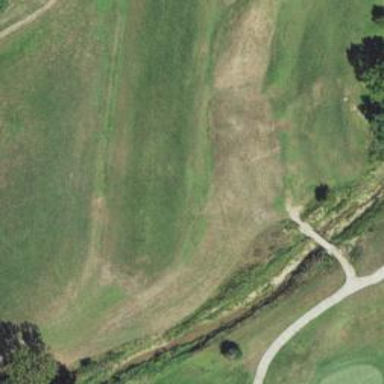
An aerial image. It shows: Golf hole.